Question: I want to remove noise from an image. The image i've been given is a .mat file but it's very complicated because when i load the mat file no image can be seen, then i use imwrite to make it jpg
'imwrite(destroyedImg, 'fr.jpg');'
But when i use imshow I get only colorful dots in white background!
Is there a way to find out how to clear the noise from this picture?!
I'm not allowed to use the internal functions but to build one myself! But i cannot figure out the kind of noise and then remove it! i also have to return the "clear image" in RGB format and not grayscale!
here is some of my code
'''
clear all; close all;
load('image_destroyed.mat');
imwrite(image_destroyed, 'fraou.jpg');
img = imread('fraou.jpg');
subplot(2,2,1), imshow(img)
title('Fraou');
H = fspecial('average',[3 3]);
average = imfilter(img, H, 'replicate');
subplot(2,2,2), imshow(average);
title('average');H = fspecial('gaussian',[5 5]);
average = imfilter(img, H, 'replicate');
subplot(2,2,3); imshow(average);title('gaussian');
H = wiener2(img,[5 5]);
subplot(2,2,4); imshow(H)
title('wiener 5x5');
'''

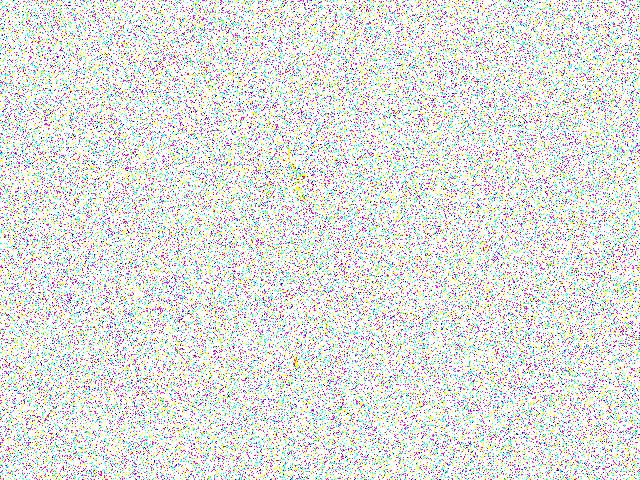
Answer: DO NOT USE 'imwrite' to ''jpg'' to get your image - this only introduces artifacts.
Your input image is of type 'double' with values exceeding the range '[0..1]' and thus all the confusion.
'''
load('image_destroyed.mat');
image_destroyed = image_destroyed / 255.0; % back to [0..1] range
imshow( image_destroyed ); % should be meaningful now.
'''